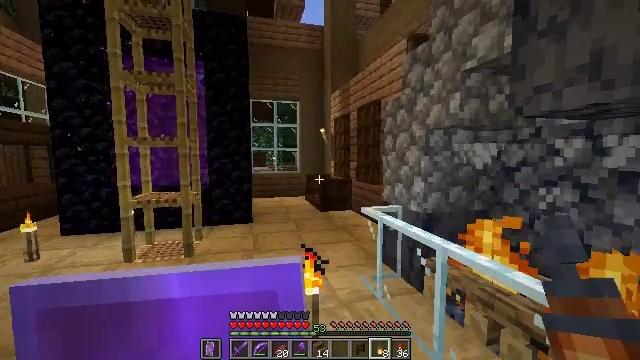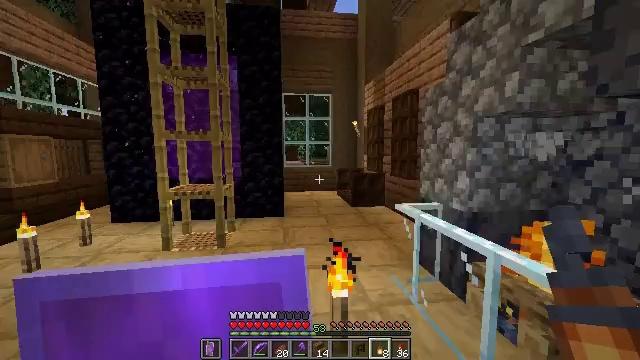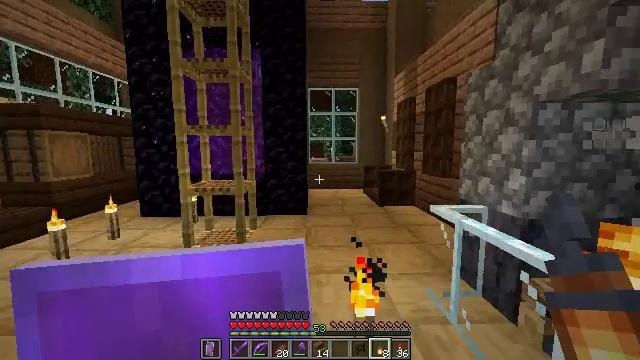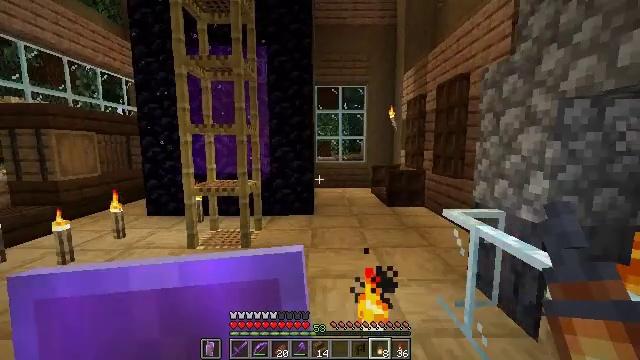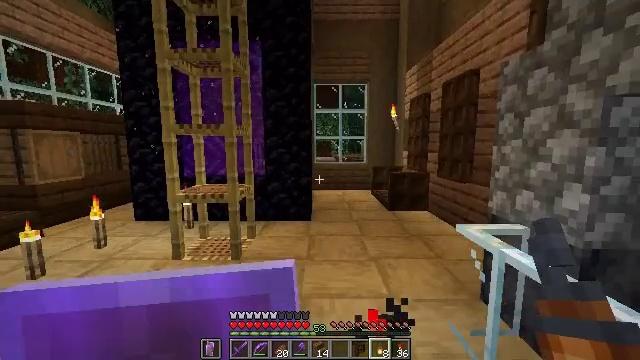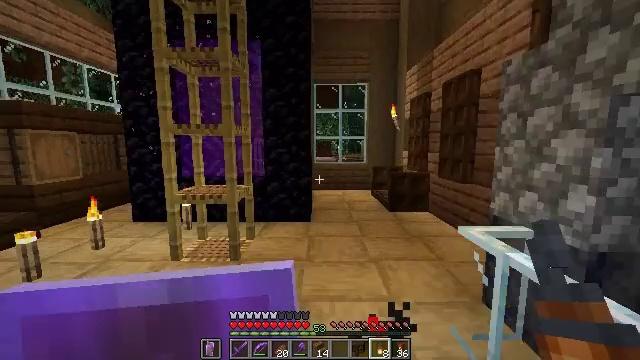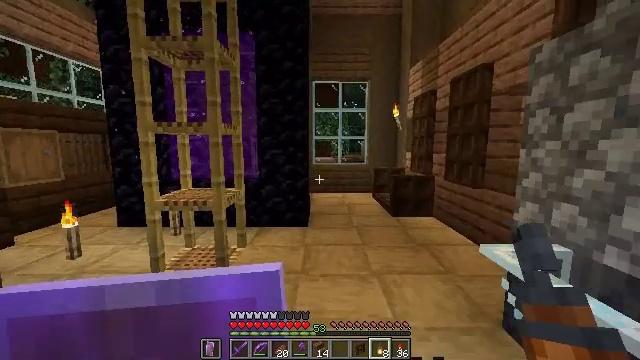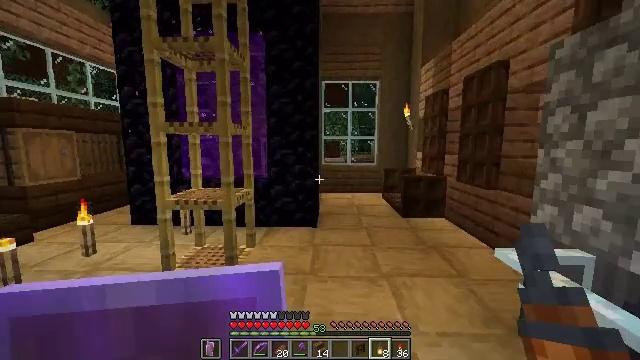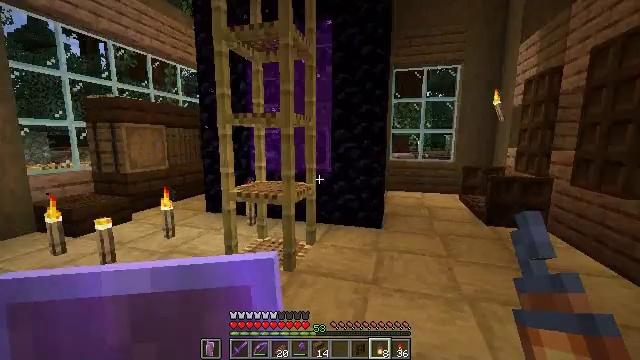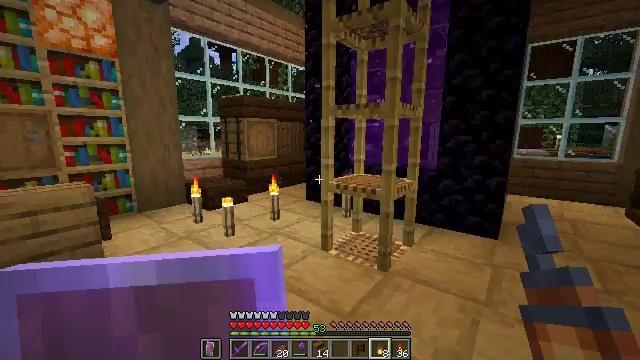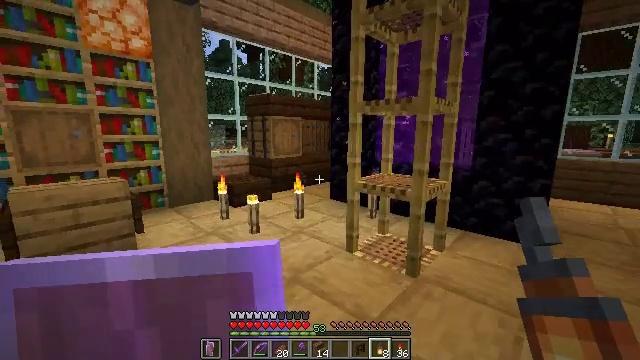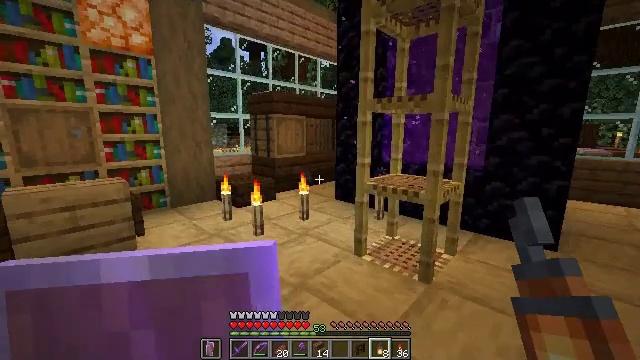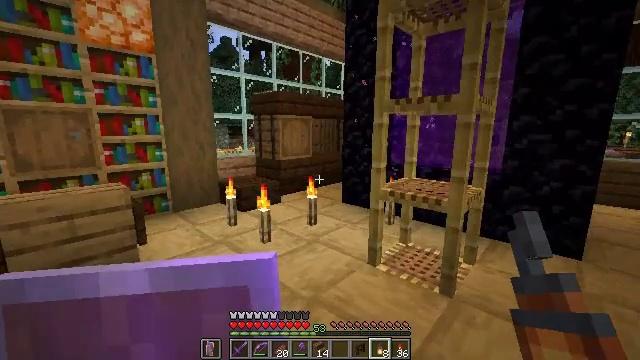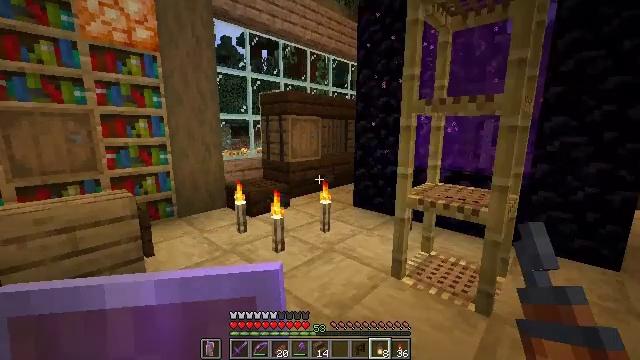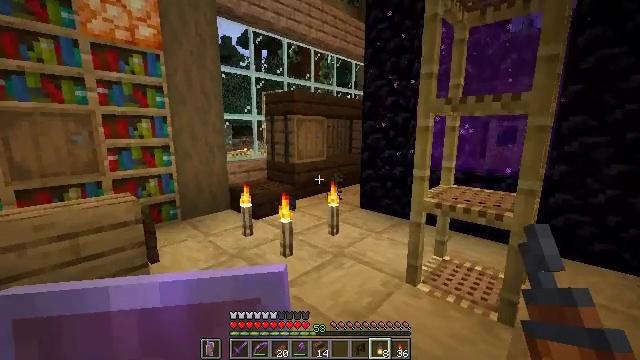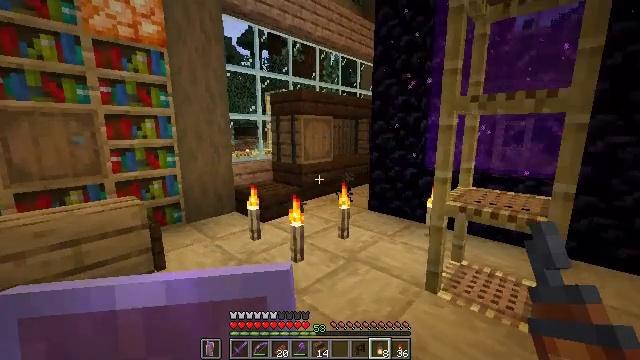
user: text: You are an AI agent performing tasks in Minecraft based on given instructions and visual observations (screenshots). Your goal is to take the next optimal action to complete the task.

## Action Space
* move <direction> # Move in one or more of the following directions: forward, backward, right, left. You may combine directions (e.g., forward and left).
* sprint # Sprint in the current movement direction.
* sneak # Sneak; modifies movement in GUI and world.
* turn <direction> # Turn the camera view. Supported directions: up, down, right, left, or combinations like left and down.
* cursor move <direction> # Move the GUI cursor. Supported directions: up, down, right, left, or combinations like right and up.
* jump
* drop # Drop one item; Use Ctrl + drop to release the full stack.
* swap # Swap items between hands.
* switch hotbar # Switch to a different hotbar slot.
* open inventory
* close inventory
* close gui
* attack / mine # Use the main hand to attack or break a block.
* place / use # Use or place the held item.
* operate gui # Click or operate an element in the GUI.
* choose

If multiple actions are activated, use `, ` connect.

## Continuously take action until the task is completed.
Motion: motion action
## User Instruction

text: Disassemble the campfire for reuse.
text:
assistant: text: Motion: move forward, turn left and down
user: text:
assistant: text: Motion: move forward, turn left
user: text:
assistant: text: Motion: move forward, turn left
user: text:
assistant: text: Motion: move forward
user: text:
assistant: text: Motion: move forward
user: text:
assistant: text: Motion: move forward
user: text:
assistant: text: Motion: move forward, turn left
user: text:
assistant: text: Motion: move forward and move left, turn left and down
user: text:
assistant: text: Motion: move forward and move left, turn left and down
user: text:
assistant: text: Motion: move forward and move left, turn left
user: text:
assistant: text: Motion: move forward and move left
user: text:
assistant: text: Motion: move forward and move left
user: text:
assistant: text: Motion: move forward and move left
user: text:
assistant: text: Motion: move forward and move left
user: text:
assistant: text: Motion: move forward and move left
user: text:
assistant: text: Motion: move forward
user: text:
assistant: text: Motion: move forward
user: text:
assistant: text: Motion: move forward
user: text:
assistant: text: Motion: move forward
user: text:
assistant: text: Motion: move forward
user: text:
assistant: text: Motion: move forward
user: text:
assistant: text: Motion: move forward
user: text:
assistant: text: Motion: move forward
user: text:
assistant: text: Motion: move forward
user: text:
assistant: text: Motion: move forward
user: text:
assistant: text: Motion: move forward
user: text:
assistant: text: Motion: move forward, turn right
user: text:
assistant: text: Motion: move forward, turn right
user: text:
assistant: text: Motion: move forward, turn right
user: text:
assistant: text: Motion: move forward, turn right and down